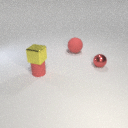
small red metal sphere to the right of small red rubber cylinder